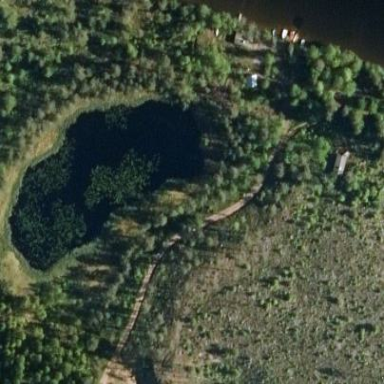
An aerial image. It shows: Serene lake surrounded by nature.